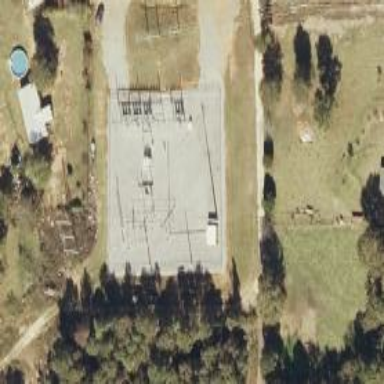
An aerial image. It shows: Distribution substation surrounded by fence.